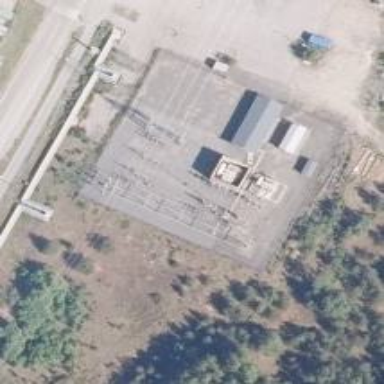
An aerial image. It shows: Industrial substation surrounded by fence.